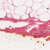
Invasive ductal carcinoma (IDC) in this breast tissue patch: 0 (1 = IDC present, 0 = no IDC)